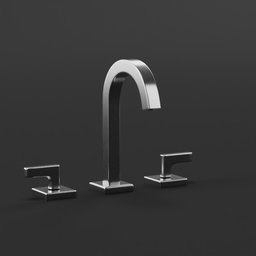
Label: appliances